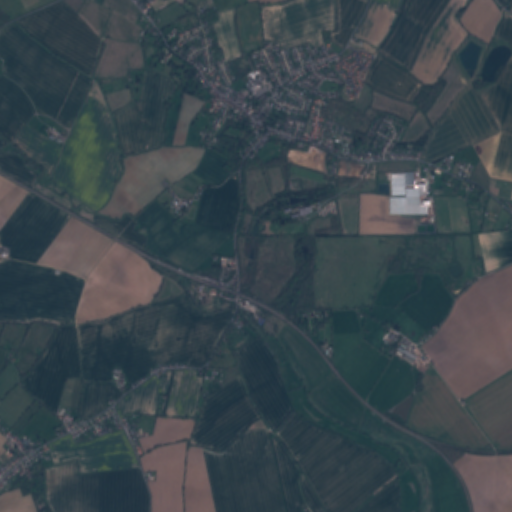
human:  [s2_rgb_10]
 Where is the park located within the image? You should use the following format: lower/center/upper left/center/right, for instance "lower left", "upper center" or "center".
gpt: The park is located in the upper center of the image.
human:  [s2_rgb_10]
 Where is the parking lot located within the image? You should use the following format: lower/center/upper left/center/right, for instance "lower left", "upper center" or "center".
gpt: The parking lot is located in the upper center of the image.
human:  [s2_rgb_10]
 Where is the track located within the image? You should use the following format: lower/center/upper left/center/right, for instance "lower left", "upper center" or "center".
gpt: There is no track in the image.